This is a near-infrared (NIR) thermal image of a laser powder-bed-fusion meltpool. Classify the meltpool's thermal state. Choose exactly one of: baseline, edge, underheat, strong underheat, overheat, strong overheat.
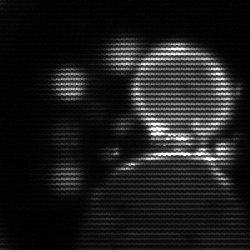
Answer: edge